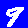
Digit: 9